Question: I have balance and the symbol of money I want to show them inside same view but the value showing on the money symbol, How can I solve this ? This is my code
'''
<View style={styles.balanceWrapper}>
<View style={[styles.balance,{flexDirection:'row',justifyContent:'space-around',flex:1}]}>
<Text style={{fontSize: 18, color: '#7980c9',fontFamily:'made-evolve-light',marginTop:-25,marginLeft:15 }}>Balance</Text>
<Text numberOfLines={1} style={[styles.balanceDis,{marginRight:15,flex:0.8}]}><PHONE></Text>
<Text style={[styles.balanceDis,{marginRight:15,flex:0.2,}]}>SIN</Text>
</View>
</View>
'''
I cannot set the styles, how should my style be ? I want to show two of them in the same line and if the balance value is long, I used a numberOfLines but I could not work it right.
This is how it looks:

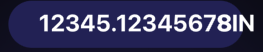
Answer: Have you try using the ellipsizeMode prop thats supposed to work with the numberOfLines prop to determine what part of the string will be cut?, in you case I believe you are looking for:
'''
<Text numberOfLines={1} ellipsizeMode='tail' style={[styles.balanceDis,{marginRight:15,flex:0.8}]}><PHONE></Text>
'''
Also from the docs:
<URL>
<URL>
This might also be giving you some problems since you text elements are nested so I would check that out as well.
And finally there's some extra styles you are not showing on your code 'styles.balanceDis' it might be helpful to show this ones as well to see if something there might be causing it or as the above comment mentioned post a codeSandbox project.
I was going to post this as a comment but I'm missing 2 rep to do that, anyhow, I hope it helps.